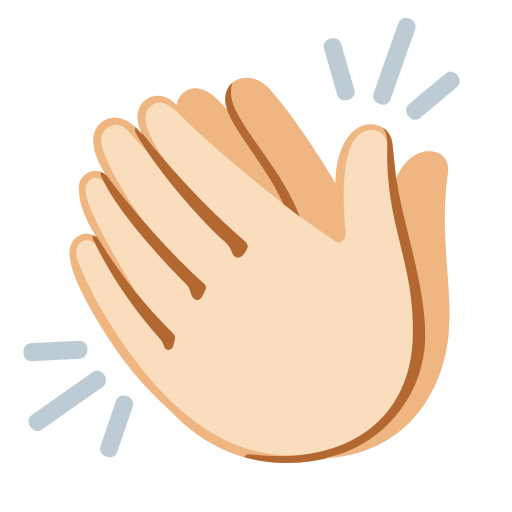
Emoji: 👏🏻